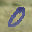
Label: 0